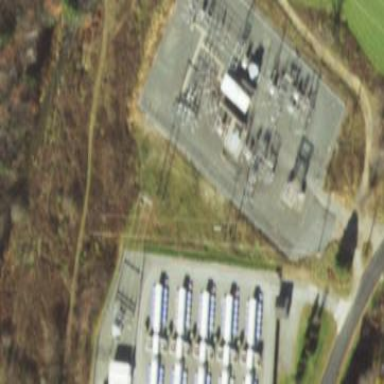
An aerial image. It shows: Outdoor distribution power substation.